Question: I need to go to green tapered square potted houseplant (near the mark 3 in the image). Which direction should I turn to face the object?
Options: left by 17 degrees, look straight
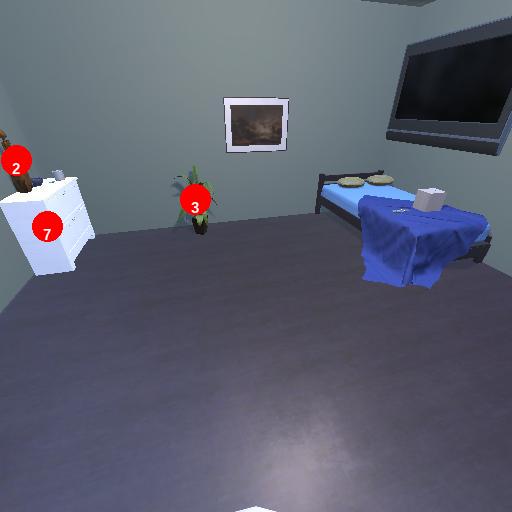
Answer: left by 17 degrees